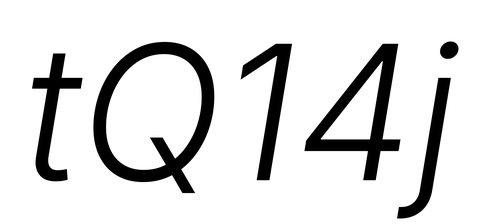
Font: Inter-Italic_Light_Italic